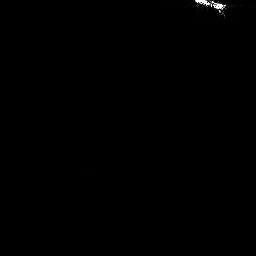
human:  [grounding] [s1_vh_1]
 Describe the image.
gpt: In the satellite image, there is  <ref>1 small ship </ref> <box>[[74, 0, 88, 5, 0]]</box> located at top right.